Interaction volume radius: 5 \u00c5
Interaction volume height: 25 \u00c5
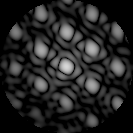
Disorder parameter: 0.2406